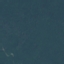
Land use / land cover: Forest